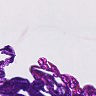
Metastatic tissue present: no